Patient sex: M
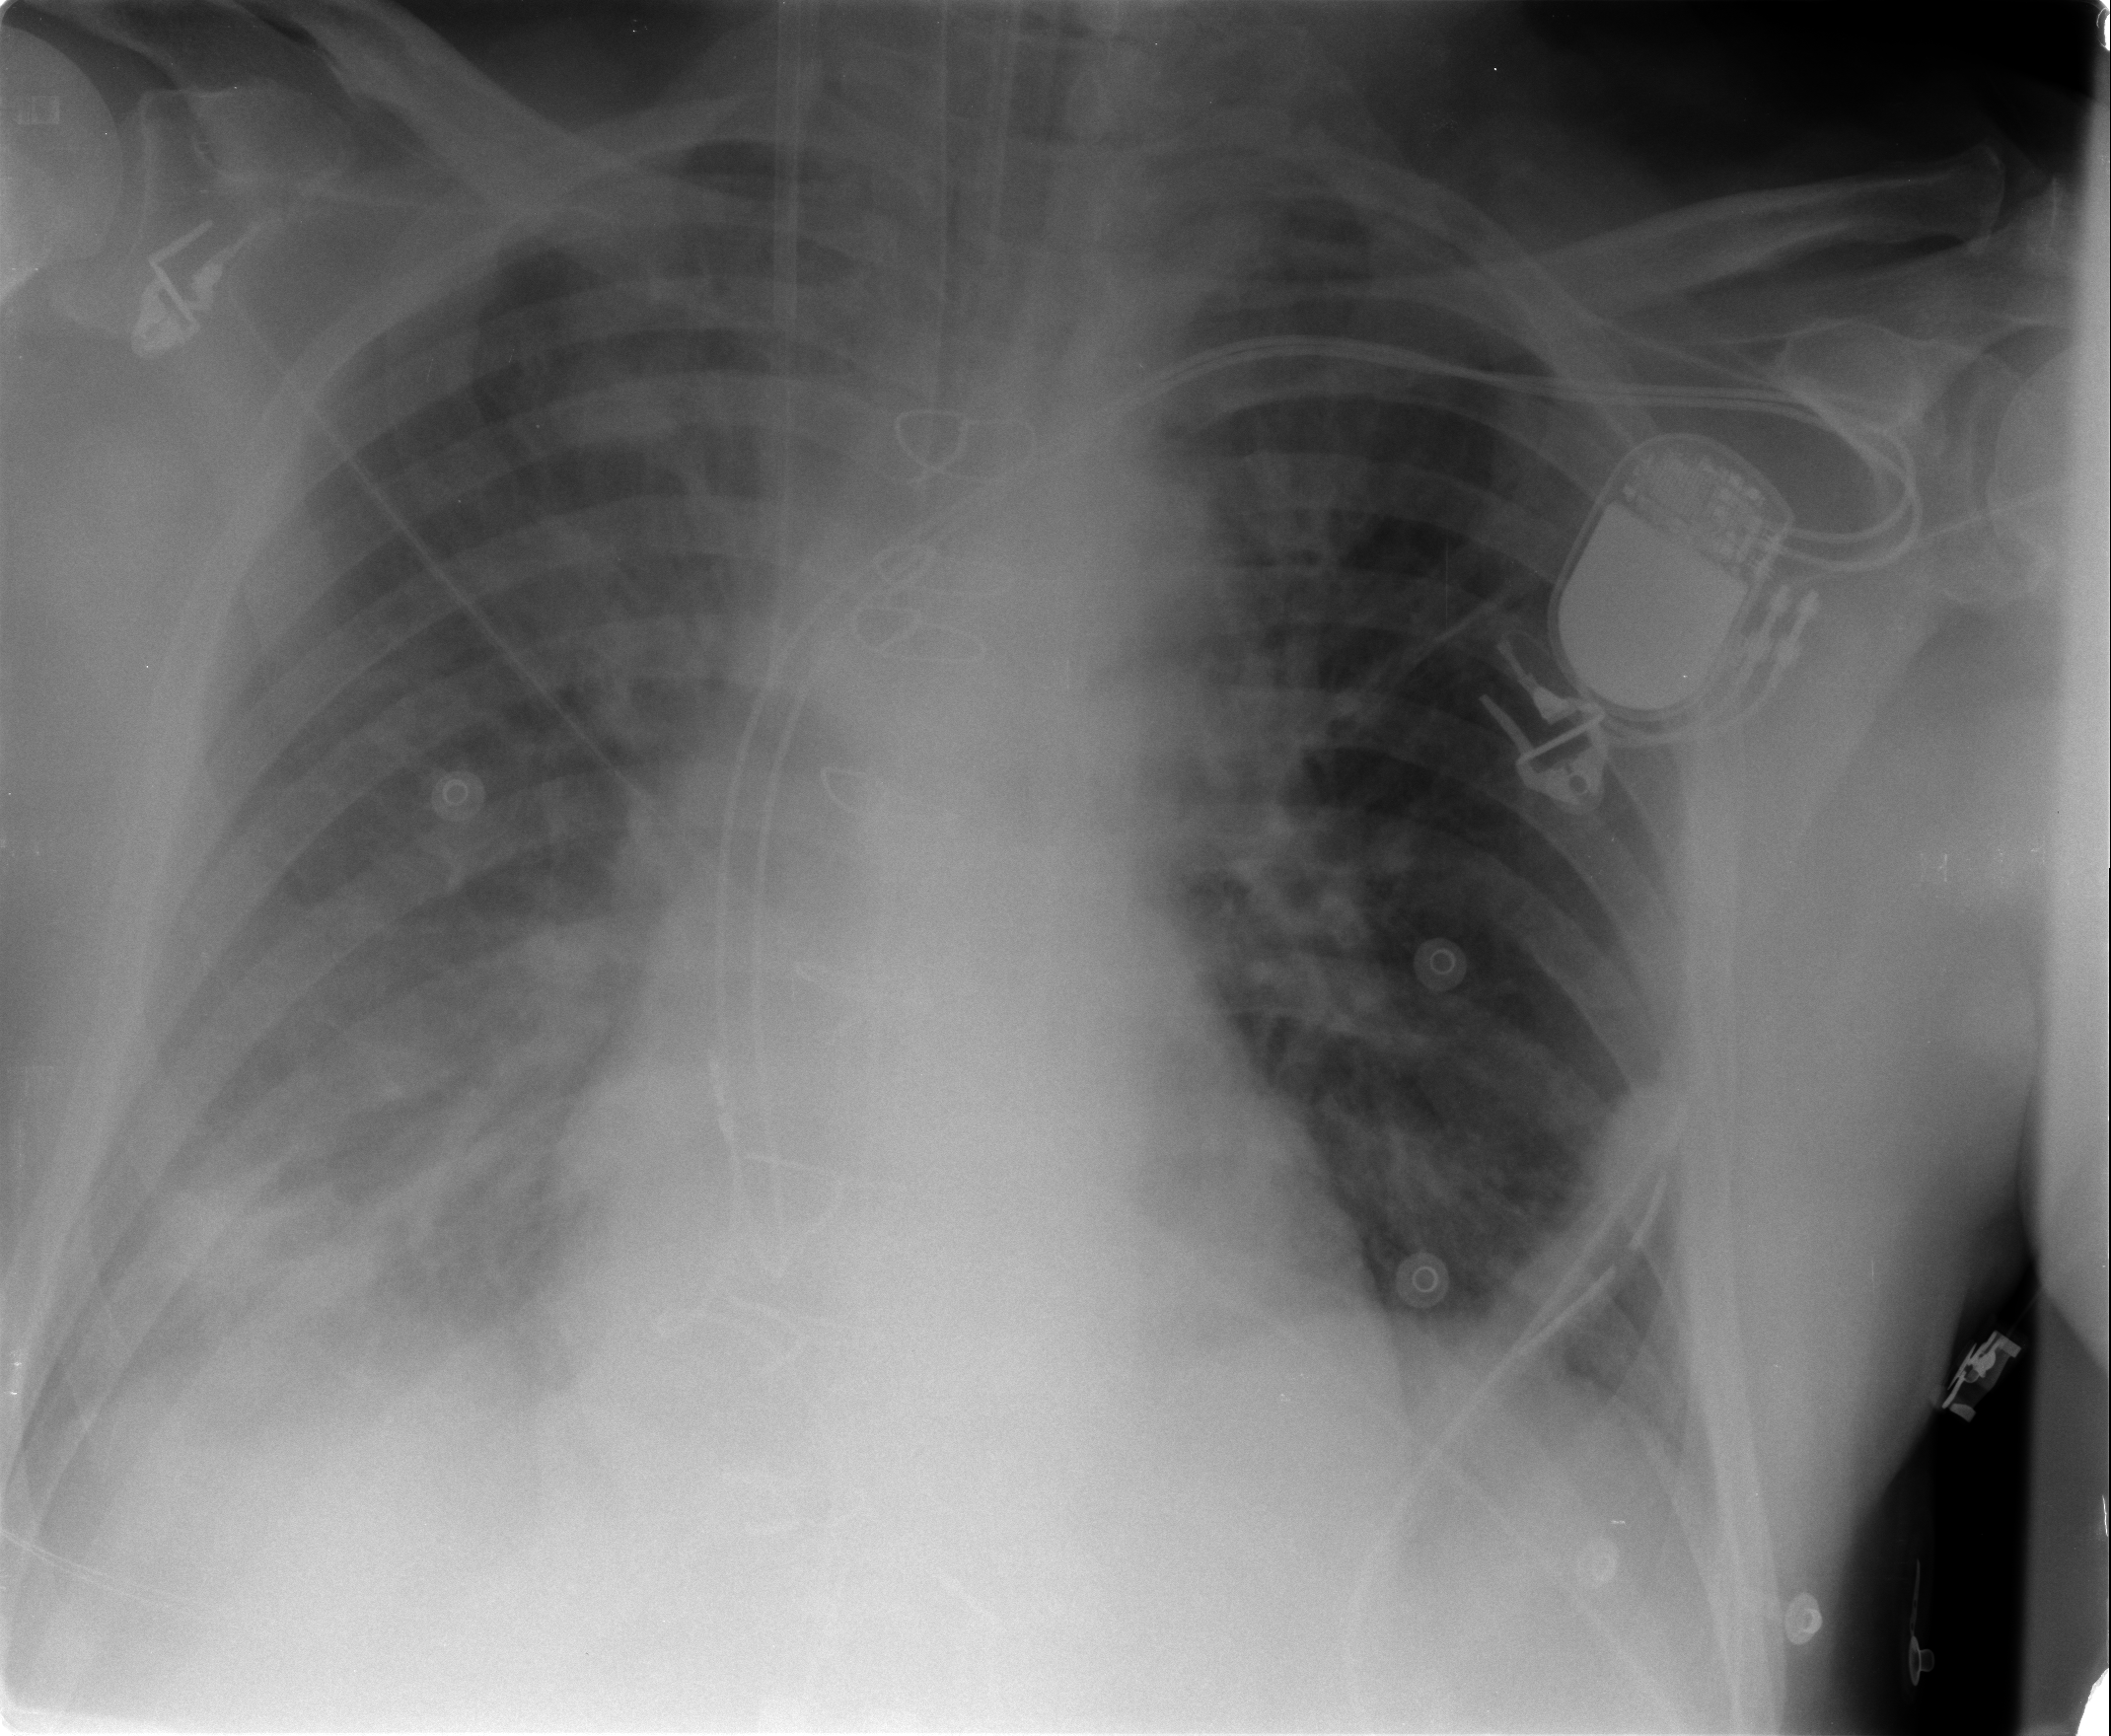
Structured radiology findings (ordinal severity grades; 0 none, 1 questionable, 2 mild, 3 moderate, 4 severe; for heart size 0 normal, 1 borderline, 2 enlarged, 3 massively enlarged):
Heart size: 0
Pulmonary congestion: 3
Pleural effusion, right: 2
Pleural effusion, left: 0
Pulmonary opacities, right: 2
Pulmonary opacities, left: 0
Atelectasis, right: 2
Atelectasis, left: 2